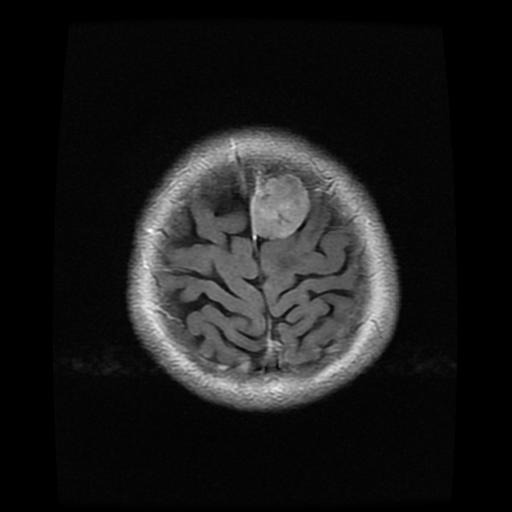
Label: meningioma